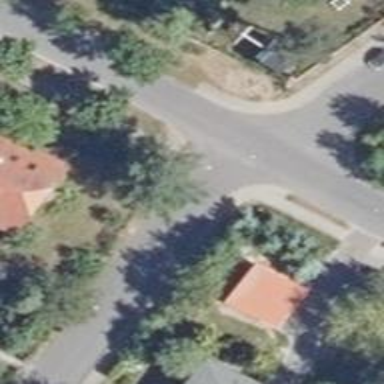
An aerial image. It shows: Asphalt road in residential area.